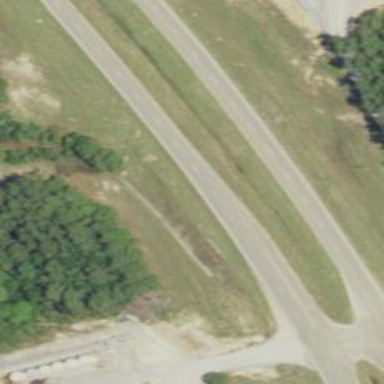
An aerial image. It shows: Asphalt trunk highway which is also expressway.